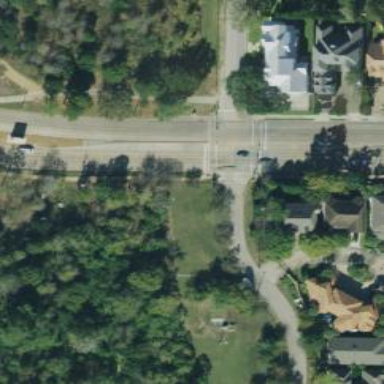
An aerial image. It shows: Crossing with line markings on the road.